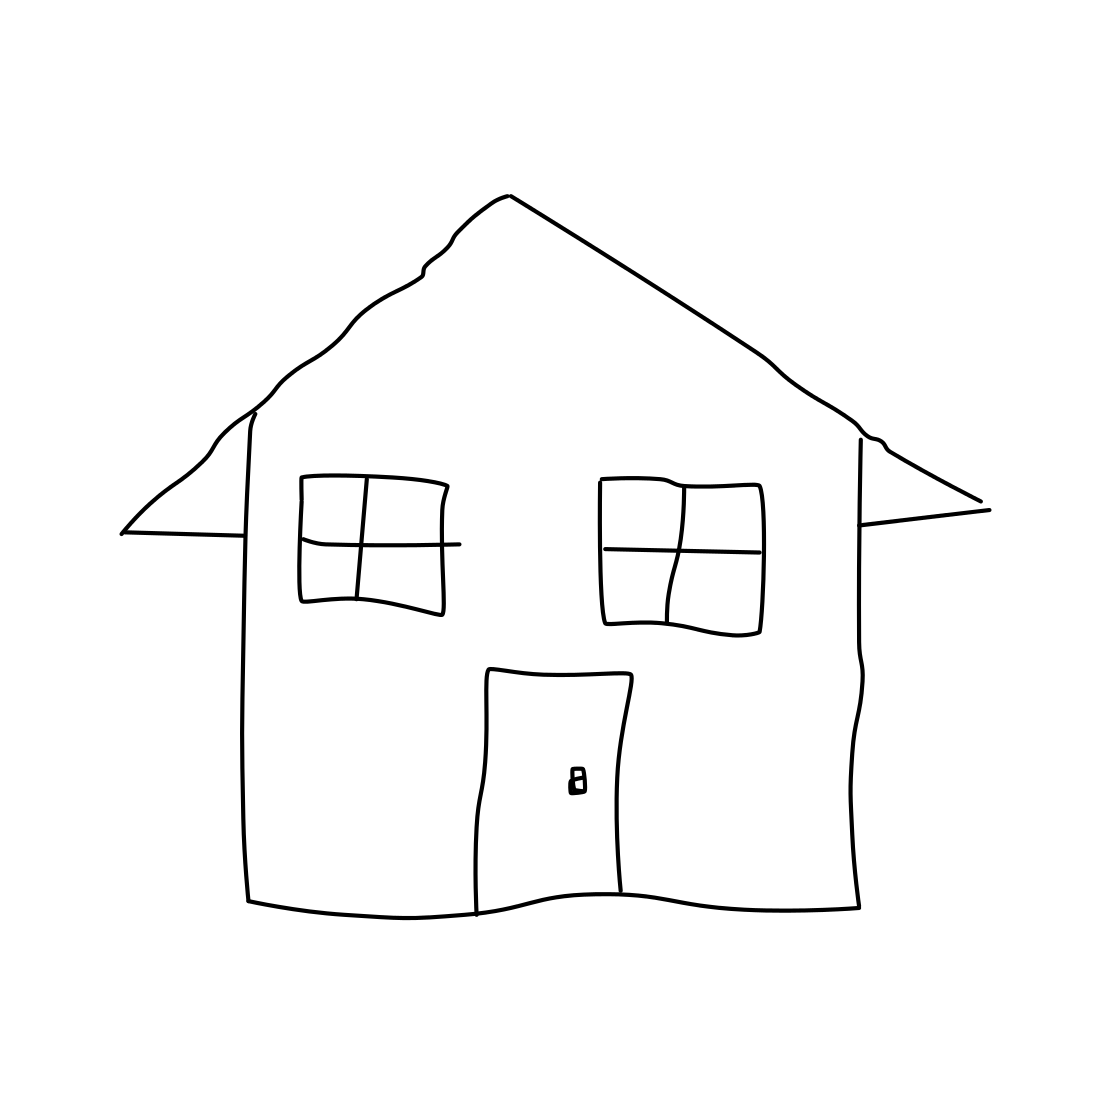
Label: house